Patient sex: M
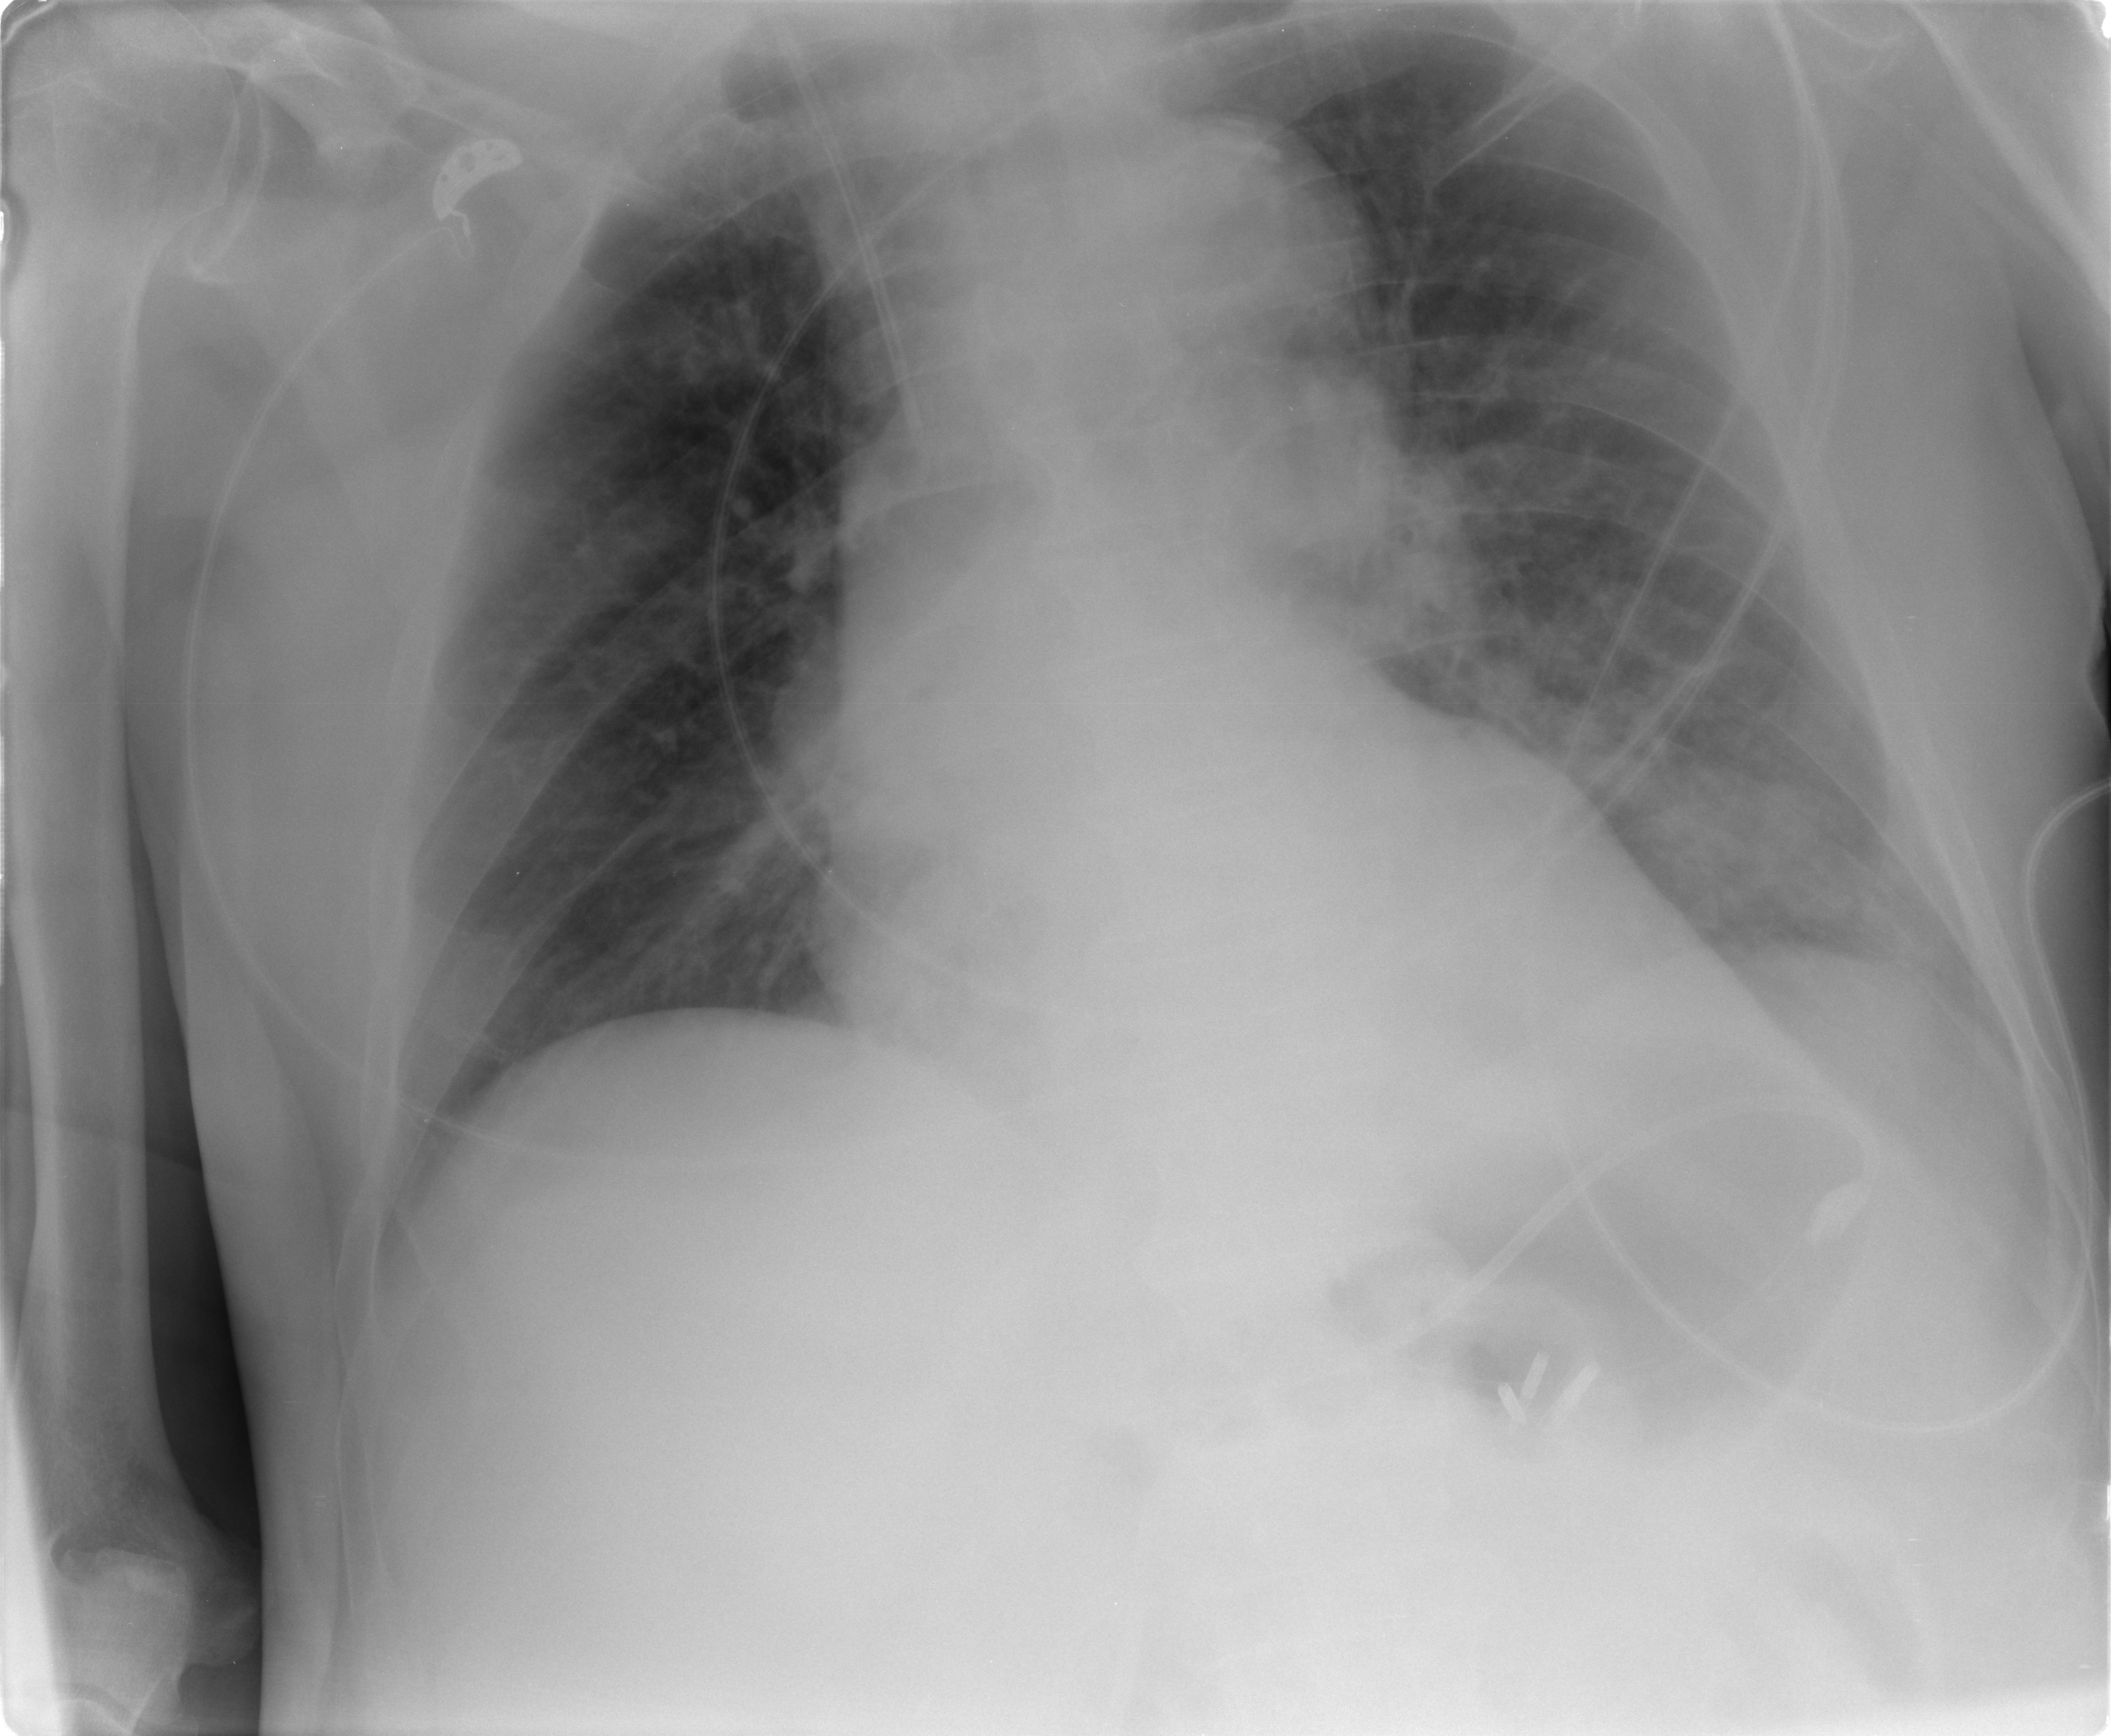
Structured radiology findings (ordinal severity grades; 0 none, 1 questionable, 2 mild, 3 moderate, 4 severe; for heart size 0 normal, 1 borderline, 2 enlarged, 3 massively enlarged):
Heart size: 2
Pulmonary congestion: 2
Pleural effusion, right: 0
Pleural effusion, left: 0
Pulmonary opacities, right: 0
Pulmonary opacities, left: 0
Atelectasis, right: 0
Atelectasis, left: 0